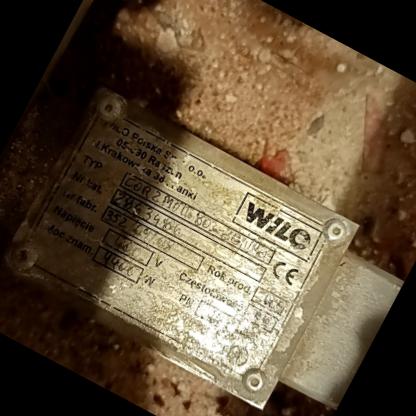
Klasa: tabliczka-znamionowa